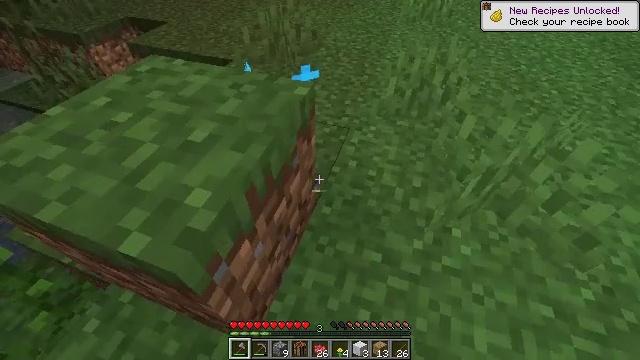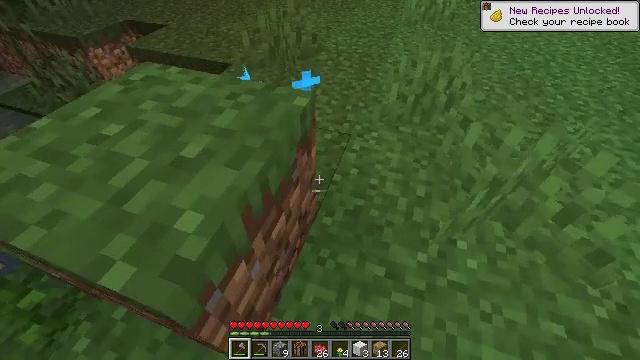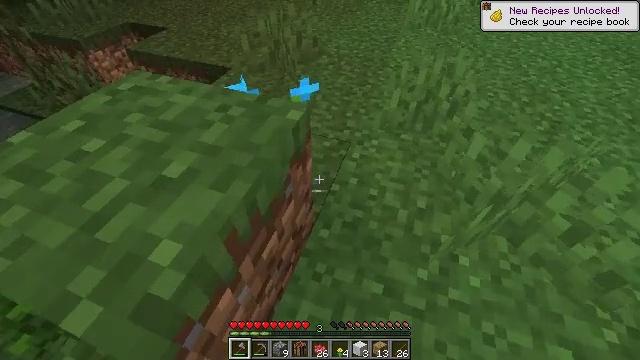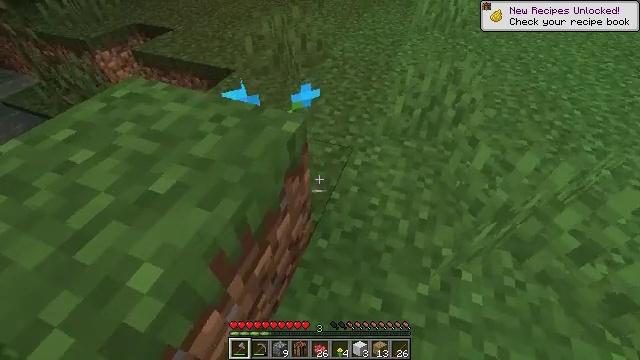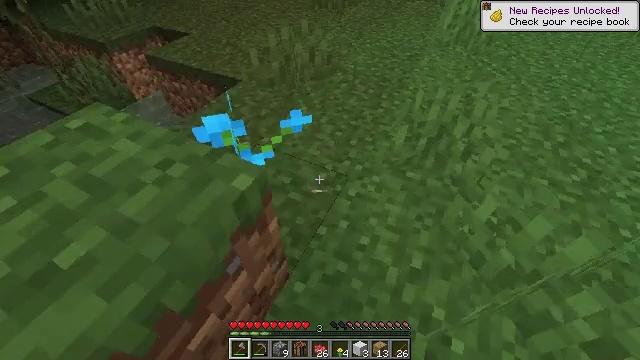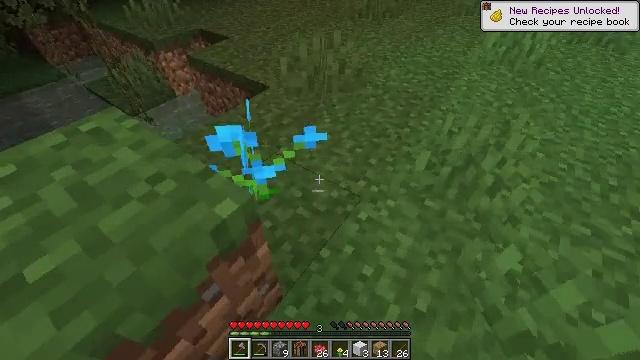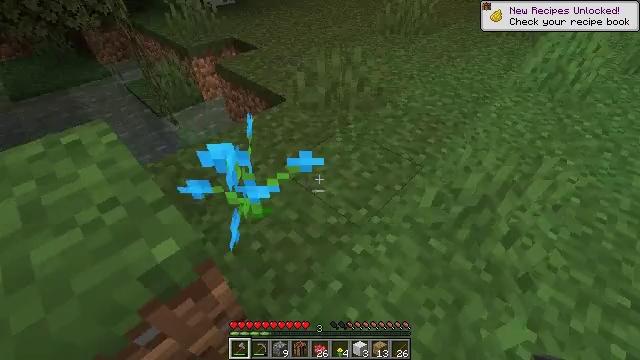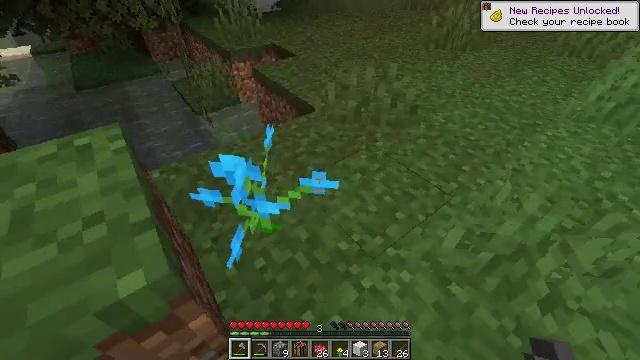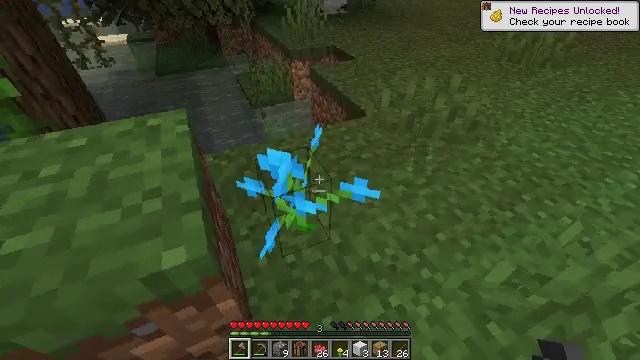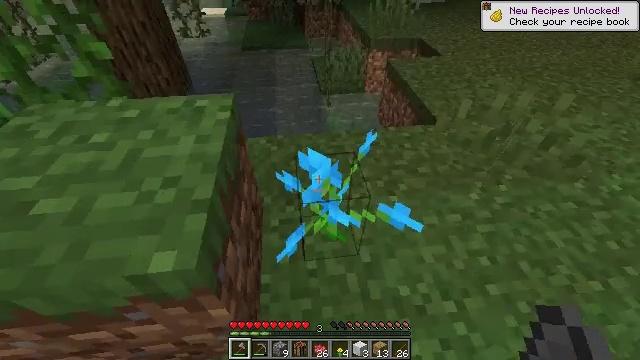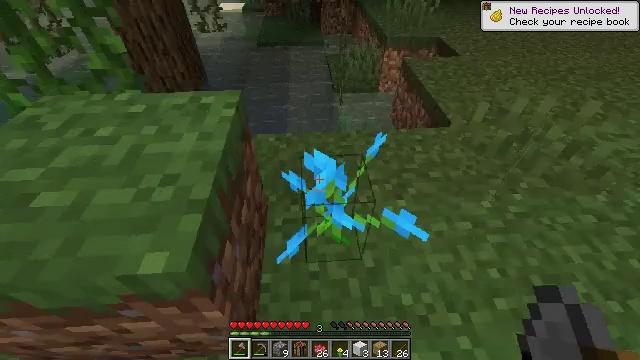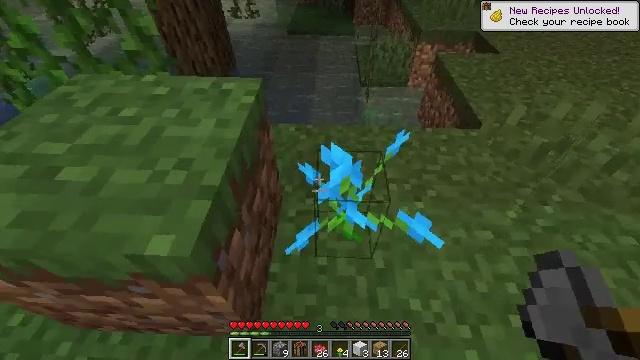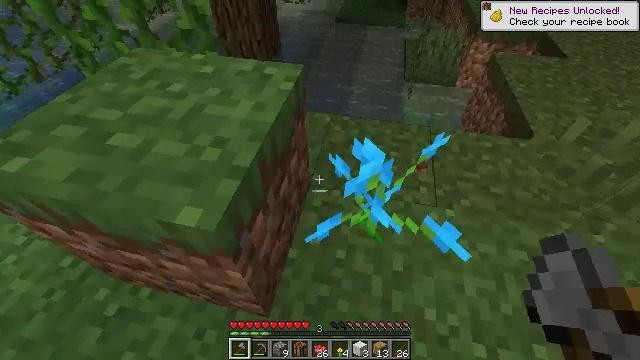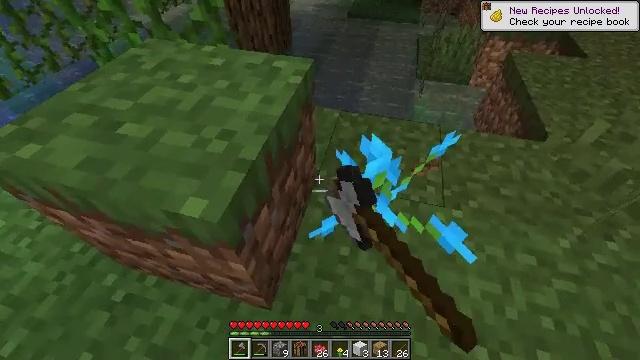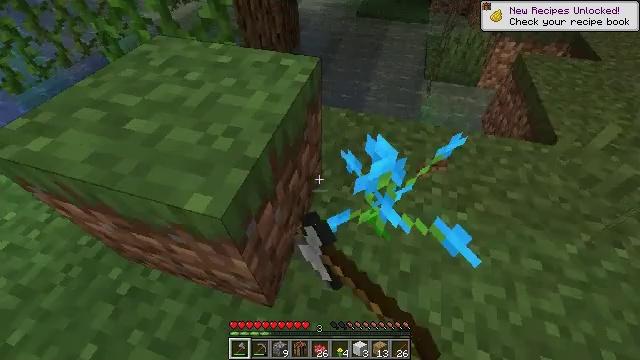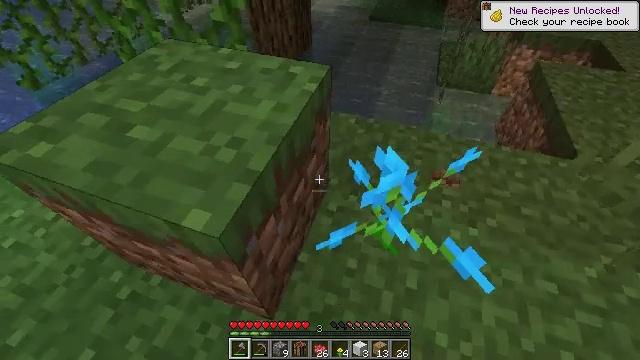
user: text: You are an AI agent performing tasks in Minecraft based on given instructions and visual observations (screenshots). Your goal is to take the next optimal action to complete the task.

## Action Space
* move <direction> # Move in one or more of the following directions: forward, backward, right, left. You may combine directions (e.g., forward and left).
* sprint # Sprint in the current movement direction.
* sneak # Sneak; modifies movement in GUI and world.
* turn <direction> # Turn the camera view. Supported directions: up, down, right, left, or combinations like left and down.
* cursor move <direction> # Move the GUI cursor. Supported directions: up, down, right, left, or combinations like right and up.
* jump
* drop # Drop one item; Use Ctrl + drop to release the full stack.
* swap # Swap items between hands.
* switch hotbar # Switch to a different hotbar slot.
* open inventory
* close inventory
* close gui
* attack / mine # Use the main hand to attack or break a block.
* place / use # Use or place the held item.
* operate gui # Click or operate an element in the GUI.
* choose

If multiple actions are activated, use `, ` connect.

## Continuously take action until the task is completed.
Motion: motion action
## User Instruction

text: Pick up a blue orchid.
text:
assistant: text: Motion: move forward
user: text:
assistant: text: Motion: move forward and move right
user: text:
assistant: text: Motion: move forward and move right, turn left
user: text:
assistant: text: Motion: move forward and move right, turn left
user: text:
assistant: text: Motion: move forward and move right, turn left and up
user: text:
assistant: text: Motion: move forward and move right, turn left and up
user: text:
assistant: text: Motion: move forward, turn left and up
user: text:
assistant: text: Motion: move forward, turn left
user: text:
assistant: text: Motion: turn left and down
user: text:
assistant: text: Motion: turn left
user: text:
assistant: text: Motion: turn left and down
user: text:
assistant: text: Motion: turn left and down, attack / mine
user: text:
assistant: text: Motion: turn left, attack / mine
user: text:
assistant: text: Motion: turn left
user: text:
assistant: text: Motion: move forward, turn left
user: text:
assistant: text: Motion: move forward, turn left
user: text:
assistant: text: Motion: move forward, turn right
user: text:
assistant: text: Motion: move forward, turn right and up
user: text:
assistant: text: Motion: move forward, turn right
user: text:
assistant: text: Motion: move forward
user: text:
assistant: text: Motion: turn right and down
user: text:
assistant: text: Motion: turn right
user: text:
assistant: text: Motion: turn right and up
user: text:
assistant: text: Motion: turn right
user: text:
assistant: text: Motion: turn right and down
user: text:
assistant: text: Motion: turn right and down
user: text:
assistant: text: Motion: turn right and down
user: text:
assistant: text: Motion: turn right and down
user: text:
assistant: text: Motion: turn right and up
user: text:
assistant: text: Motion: turn right and up